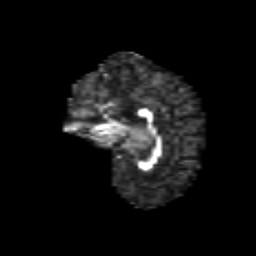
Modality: FA
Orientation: sagittal
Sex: female
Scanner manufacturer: siemens
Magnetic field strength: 3 T
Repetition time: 5 s
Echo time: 0.0694 s